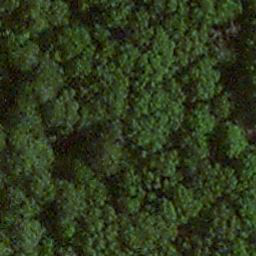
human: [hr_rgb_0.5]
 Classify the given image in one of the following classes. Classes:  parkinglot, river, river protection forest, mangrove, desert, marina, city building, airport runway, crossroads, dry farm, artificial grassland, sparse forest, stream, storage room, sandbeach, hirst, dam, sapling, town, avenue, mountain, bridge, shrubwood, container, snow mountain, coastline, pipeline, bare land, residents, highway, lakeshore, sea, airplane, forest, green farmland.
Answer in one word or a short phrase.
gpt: forest